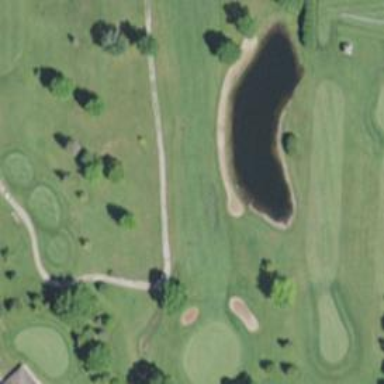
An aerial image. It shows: Path for golf carts.